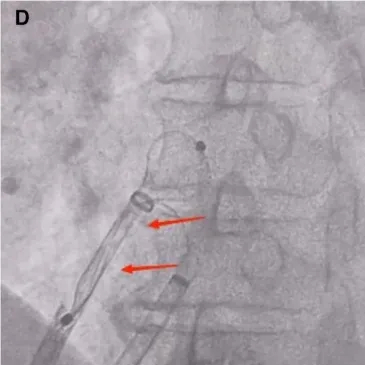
(D) A fluoroscopic image shows the use of foreign body forceps to gently grasp and retract the LACbes device until it fully withdraws into the ProMedical 16F guiding sheath. The arrows indicate that the LACbes device has been successfully retracted into the ProMedical 16F boot sheath.
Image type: radiology (x_ray)